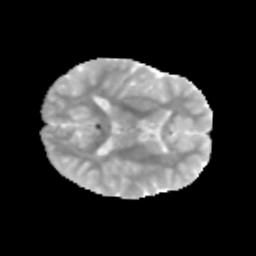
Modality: MD
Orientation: axial
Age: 9
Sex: male
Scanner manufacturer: siemens
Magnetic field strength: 3 T
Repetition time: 3.8 s
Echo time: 0.07 s